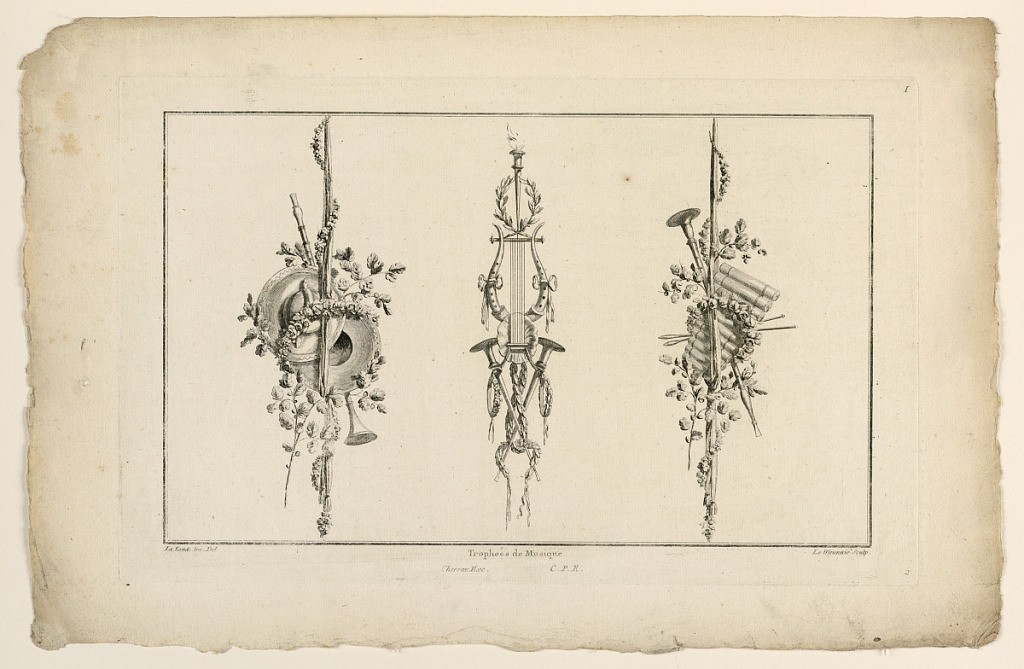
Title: Trophies with Musical Motifs, Plate 1 from "Cahier de Trophées, Soffites et Vases," Parte IX, Cahier I
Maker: Richard de Lalonde, French, active 1780–96
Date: ca. 1780
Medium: Engraving on paper
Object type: Print
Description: Three trophies composed of musical instruments, tied with ribbons and garlands. From "Cahier de Trophées, Soffites et Vases," parte IX, cahier I, planche 2.